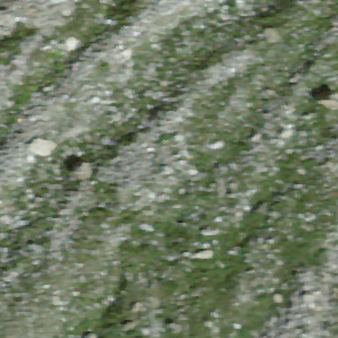
Label: other